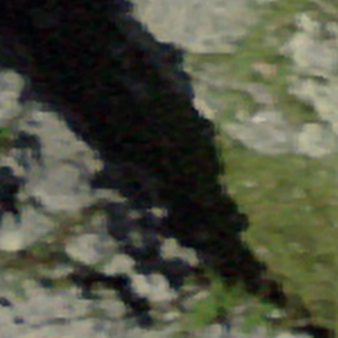
Label: other